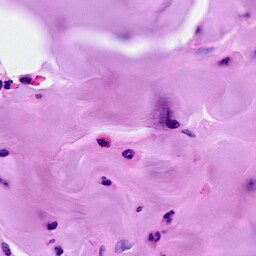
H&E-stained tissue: Breast